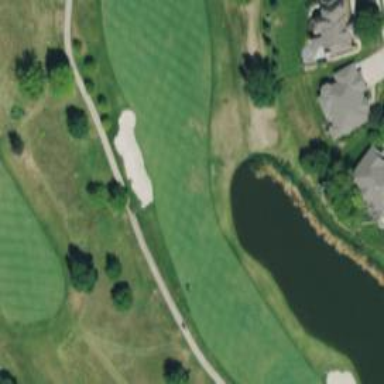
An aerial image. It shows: Golf hole.